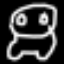
Label: frog